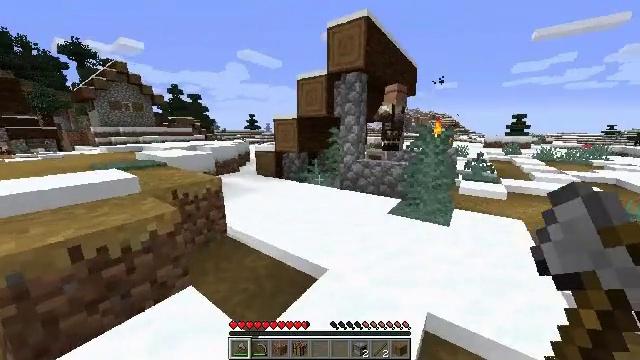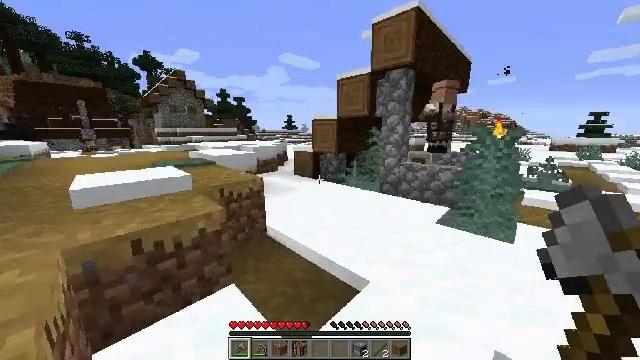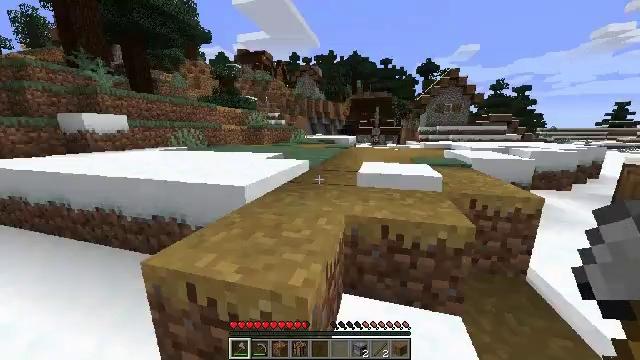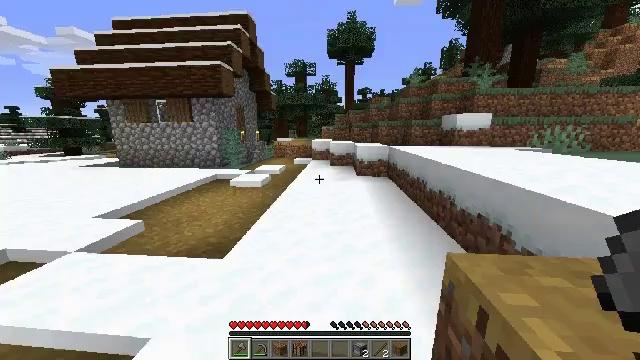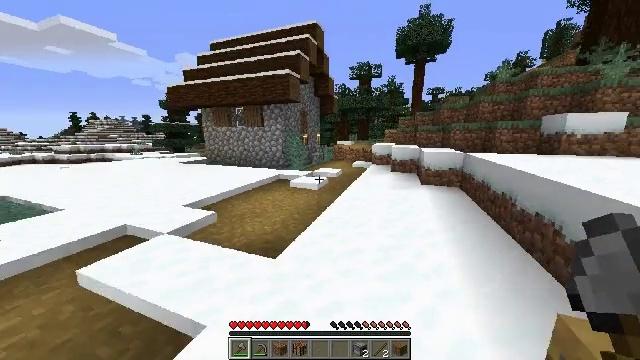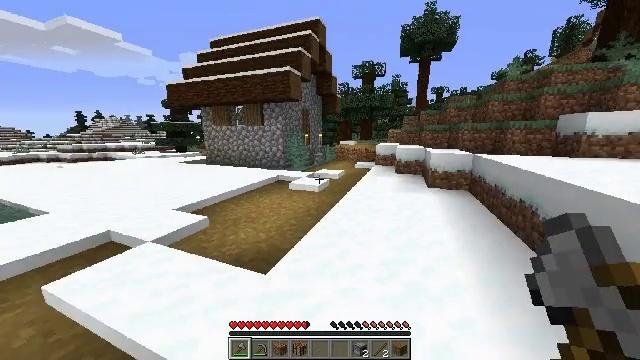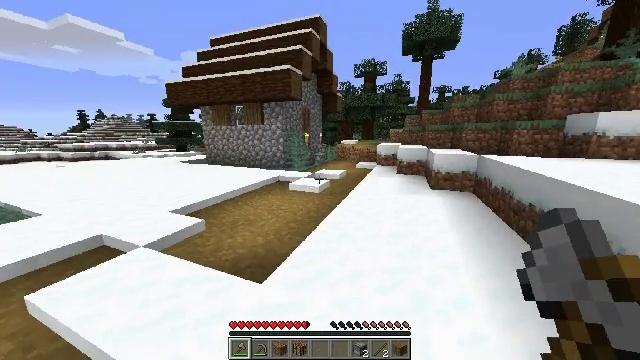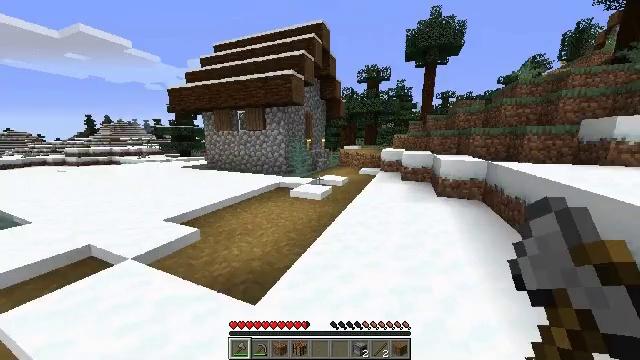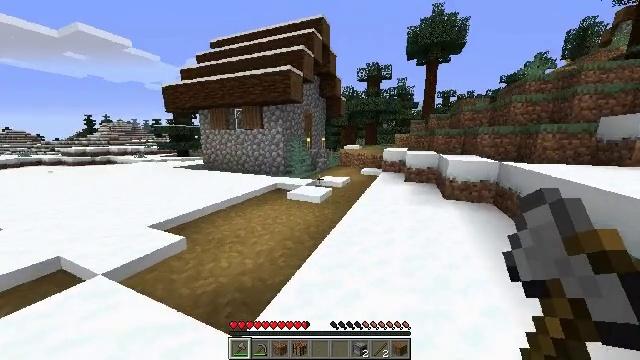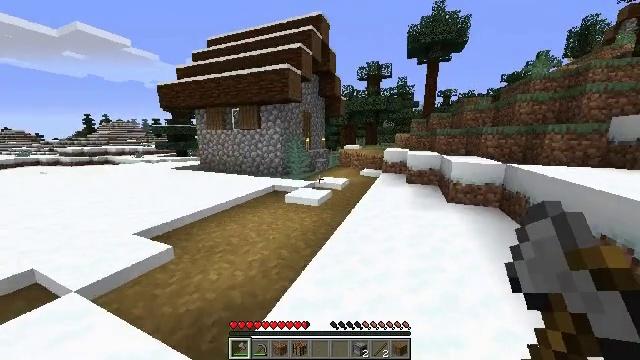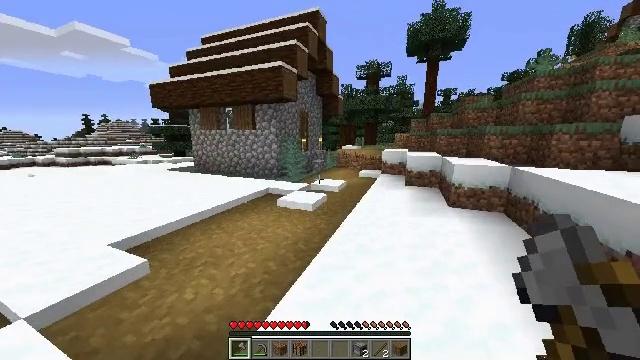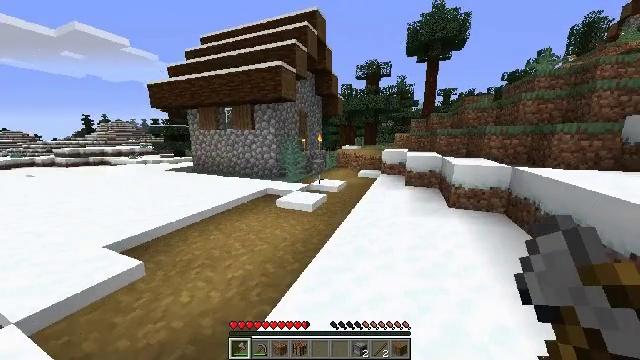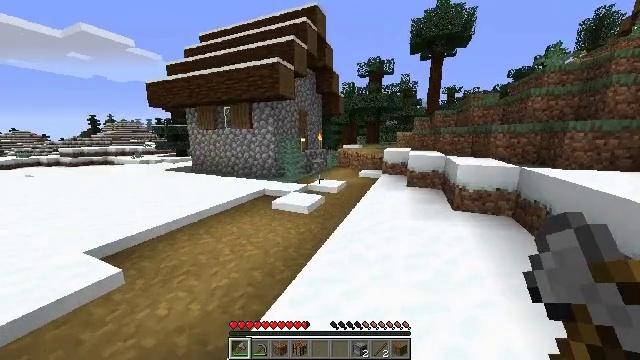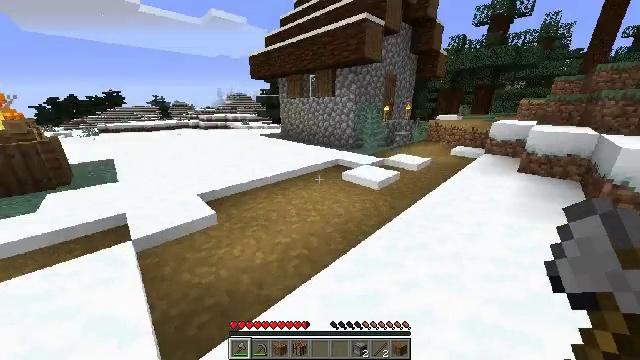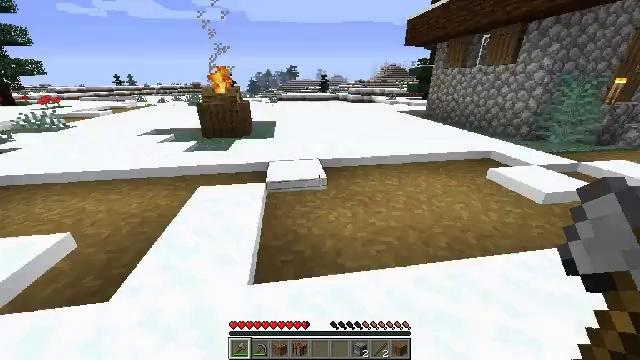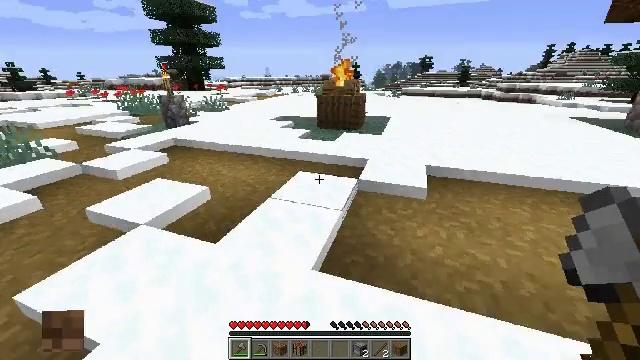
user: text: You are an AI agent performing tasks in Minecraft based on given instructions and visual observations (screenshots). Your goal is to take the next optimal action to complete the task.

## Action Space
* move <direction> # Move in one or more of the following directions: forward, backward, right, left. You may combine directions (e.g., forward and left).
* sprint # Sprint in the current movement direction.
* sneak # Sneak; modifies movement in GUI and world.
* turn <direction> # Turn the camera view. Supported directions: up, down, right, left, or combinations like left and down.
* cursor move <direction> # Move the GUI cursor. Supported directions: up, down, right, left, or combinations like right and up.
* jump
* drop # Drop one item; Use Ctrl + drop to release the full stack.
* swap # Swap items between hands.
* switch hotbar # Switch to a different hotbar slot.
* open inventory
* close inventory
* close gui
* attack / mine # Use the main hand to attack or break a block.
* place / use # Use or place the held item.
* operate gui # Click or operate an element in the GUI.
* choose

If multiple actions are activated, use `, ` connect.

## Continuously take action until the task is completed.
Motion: motion action
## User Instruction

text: Break the bookshelf for books.
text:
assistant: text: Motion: move forward and move left, sprint, turn left
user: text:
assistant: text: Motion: move forward and move left, sprint, turn left
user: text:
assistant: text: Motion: move forward and move left, sprint, turn left
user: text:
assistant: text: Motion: move forward, sprint, turn left
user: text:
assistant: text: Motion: move forward, sprint
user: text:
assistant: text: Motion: move forward, sprint
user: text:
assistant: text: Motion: move forward, sprint, turn up
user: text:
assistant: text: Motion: move forward, sprint
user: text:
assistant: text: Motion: move forward and move right
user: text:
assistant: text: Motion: move forward and move right
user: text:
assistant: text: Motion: move forward and move right
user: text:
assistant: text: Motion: move forward and move right
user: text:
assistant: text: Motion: move right, turn left and down
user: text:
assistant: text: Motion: move right, turn left and down
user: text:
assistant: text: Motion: move right, turn left
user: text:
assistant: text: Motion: move right, turn left
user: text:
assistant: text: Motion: move right, turn left
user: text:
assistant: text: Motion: move right
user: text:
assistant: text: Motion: move right
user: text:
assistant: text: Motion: move right, turn left
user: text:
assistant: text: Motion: move forward and move right, turn left
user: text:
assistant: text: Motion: move forward and move right, turn left and up
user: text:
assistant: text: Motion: move forward and move right, turn left and up
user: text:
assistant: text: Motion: move forward and move right, turn left and up
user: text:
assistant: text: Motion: move forward and move right, turn left
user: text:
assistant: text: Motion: move forward and move right, turn left
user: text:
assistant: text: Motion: move forward and move right, turn left
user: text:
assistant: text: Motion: move forward
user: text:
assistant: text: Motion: move forward, turn right and up
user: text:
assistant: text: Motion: move forward, turn right and up